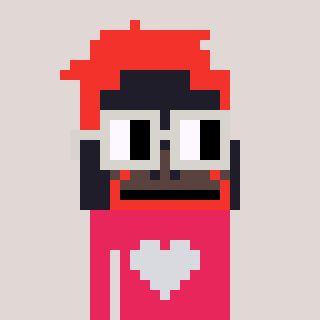
a pixel art character with square light gray glasses, a orangutan-shaped head and a redpinkish-colored body on a warm background